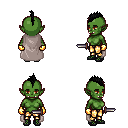
a pixel art fantasy rpg character, female body template, orc, green skin, gray cape, gold greaves, black mohawk hairstyle, gold gloves, ghillies, dagger, four views (front, back, left, right), 2x2 character sprite sheet, small pixel art, hard edges, no anti-aliasing